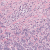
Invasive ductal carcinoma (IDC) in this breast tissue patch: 1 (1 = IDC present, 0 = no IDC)